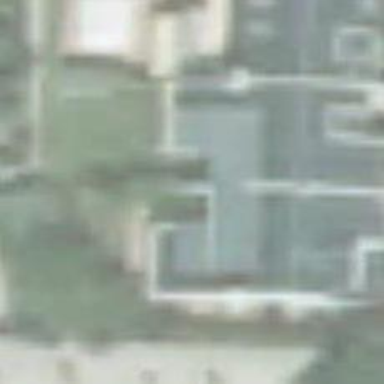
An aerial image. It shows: Terrace building.